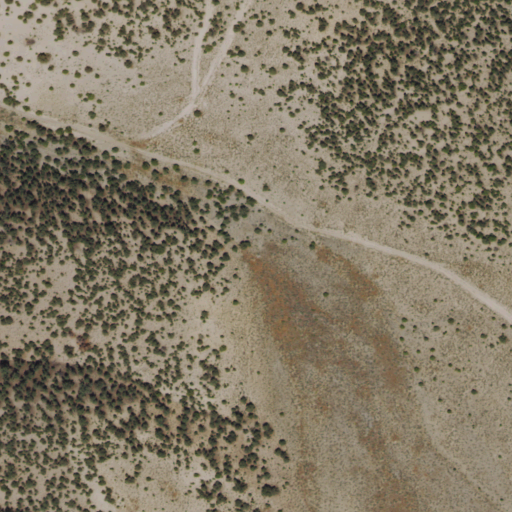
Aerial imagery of valley in Nevada named Barton Canyon containing shrub and evergreen forest